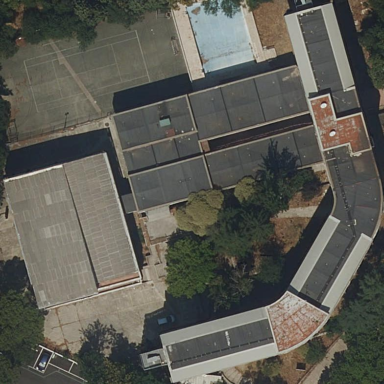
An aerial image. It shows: Dormitory building.